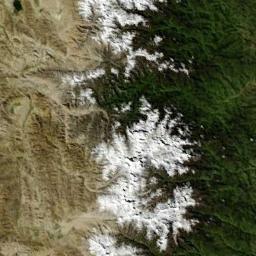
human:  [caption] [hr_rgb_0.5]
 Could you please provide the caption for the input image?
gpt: The snow berg is consist of green plants,Bare land and white snow .

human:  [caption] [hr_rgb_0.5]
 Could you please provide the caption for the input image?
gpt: There are many plants on the snowberg .

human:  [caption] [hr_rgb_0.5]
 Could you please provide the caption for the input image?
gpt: The snowberg is covered with glaciers and vegetation and the snowberg also is partly exposed .

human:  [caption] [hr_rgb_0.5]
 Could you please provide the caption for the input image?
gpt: The snow on the snowy mountains is distributed at the junction of brown and green mountains .

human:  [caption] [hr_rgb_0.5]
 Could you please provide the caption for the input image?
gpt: There are some snow on the snowberg .